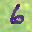
Label: 6